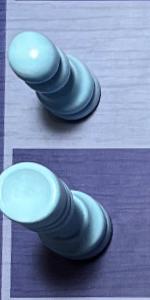
Label: Rook_White